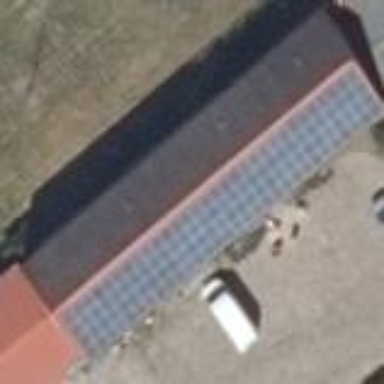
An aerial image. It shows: Building equipped with small solar photovoltaic panel for electricity generation.